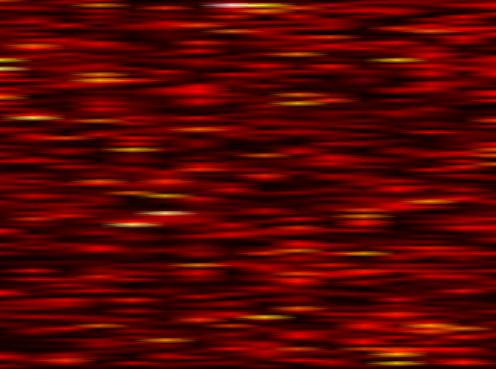
Label: UFMC